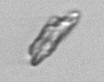
Label: detritus_transparent